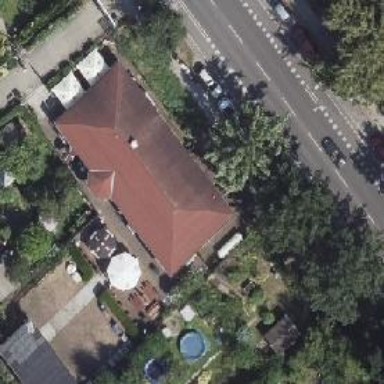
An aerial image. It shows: Restaurant.